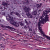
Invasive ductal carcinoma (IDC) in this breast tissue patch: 1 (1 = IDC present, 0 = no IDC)